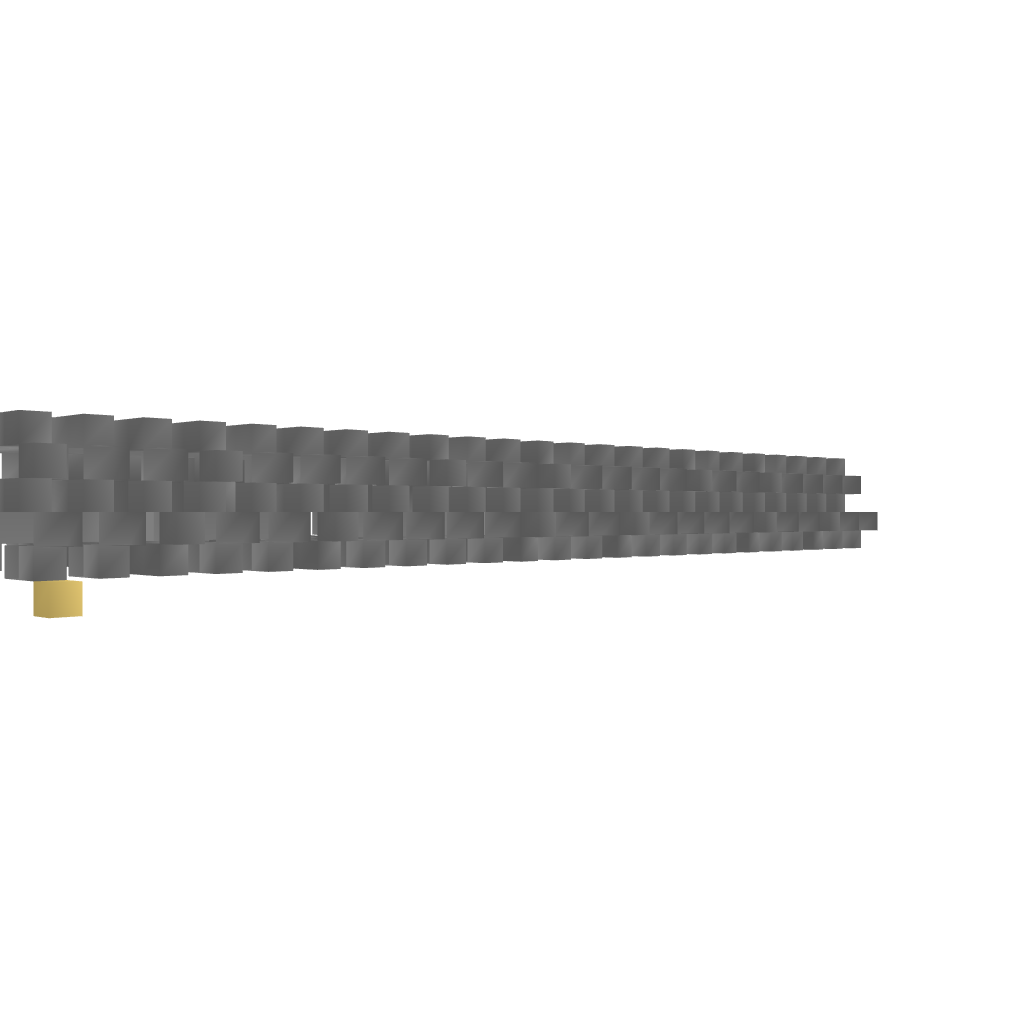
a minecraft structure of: temple run :D bad low quality